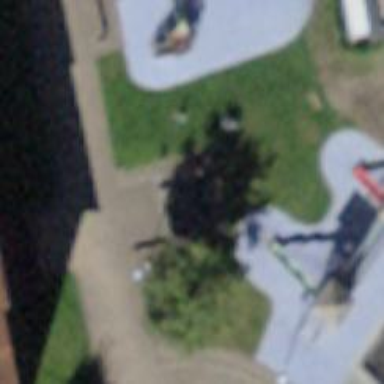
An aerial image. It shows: Fountain.